Question: can anybody help me for bring this View whenn clicking a button
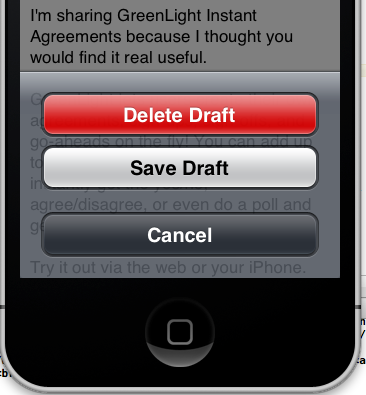
Answer: '''
NSString *actionSheetTitle = @"Title You want to give"; //Action Sheet Title
NSString *destructiveTitle = nil; //Action Sheet Button Titles
NSString *firstButtonTitle = @"Delete Drafts"; //Action Sheet 1st Button Title
NSString *secondButtonTitle = @"Save Drafts"; //Action Sheet 2nd Button Title
NSString *cancelTitle = @"Cancel"; //Action Sheet Cancel Button Title
UIActionSheet *myActionSheet = [[UIActionSheet alloc]
initWithTitle:actionSheetTitle
delegate:self
cancelButtonTitle:cancelTitle
destructiveButtonTitle:destructiveTitle
otherButtonTitles:firstButtonTitle,secondButtonTitle, nil];
[myActionSheet showInView:self.view.parentViewController.view];
'''